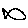
Label: fish